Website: bh-photo
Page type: address-validator
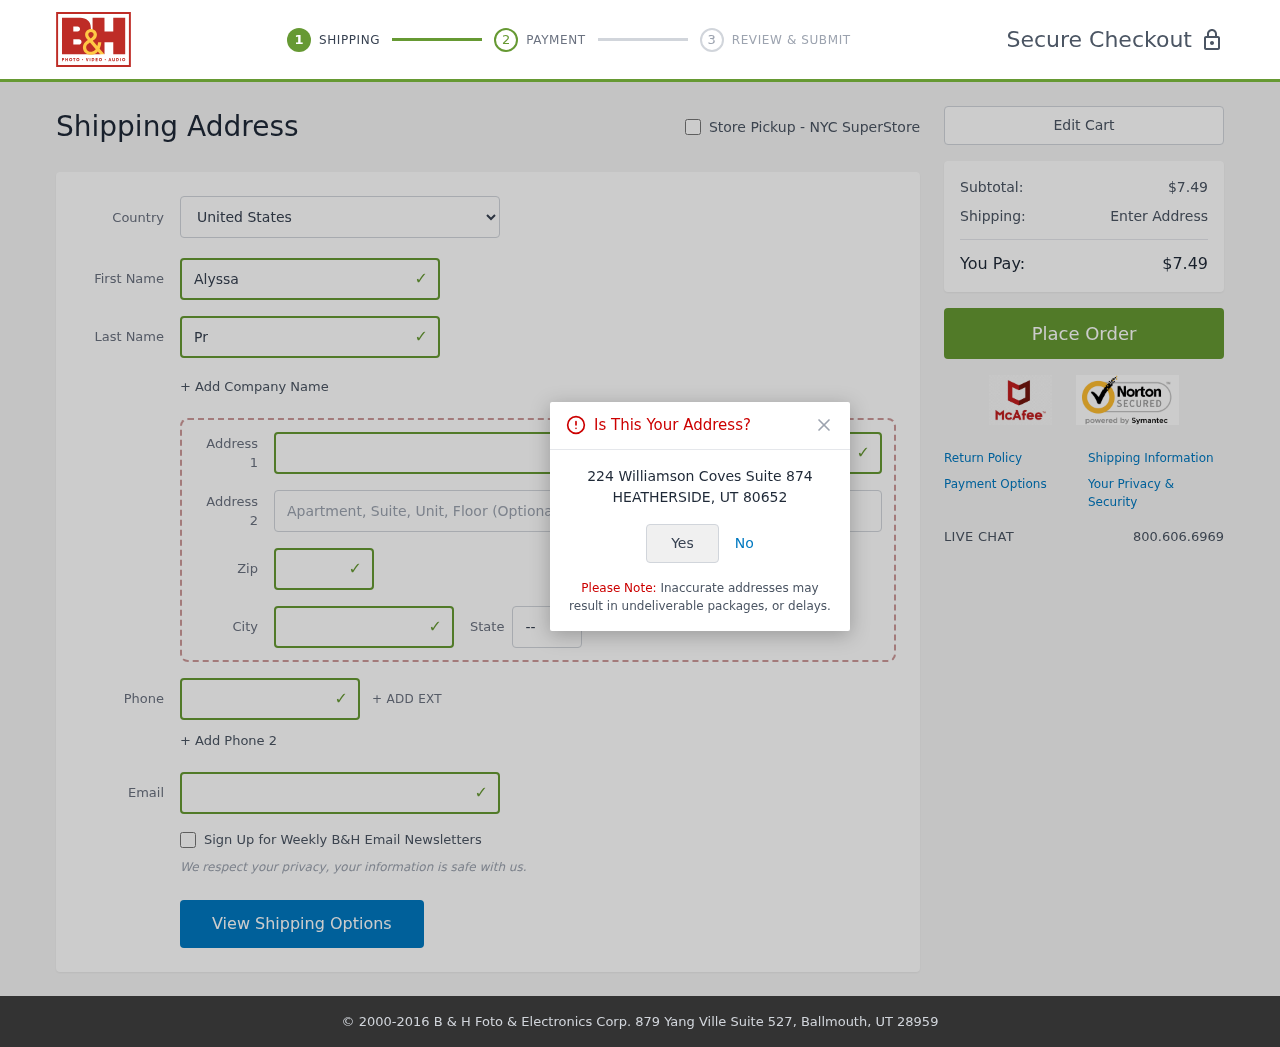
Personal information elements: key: PII_CITY
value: Heatherside
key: PII_COUNTRY
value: United States
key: PII_EMAIL
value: alyssaprice@yahoo.com
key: PII_FIRSTNAME
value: Alyssa
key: PII_LASTNAME
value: Price
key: PII_PHONE
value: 6996388851
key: PII_POSTCODE
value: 80652
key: PII_STATE_ABBR
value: UT
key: PII_STREET
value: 224 Williamson Coves Suite 874
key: PII_CITY_CONFIRM
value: HEATHERSIDE
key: PII_POSTCODE_FULL
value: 80652
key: PII_POSTCODE_NUMERIC
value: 80652
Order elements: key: ORDER_SUBTOTAL
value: $7.49
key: ORDER_TOTAL
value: $7.49